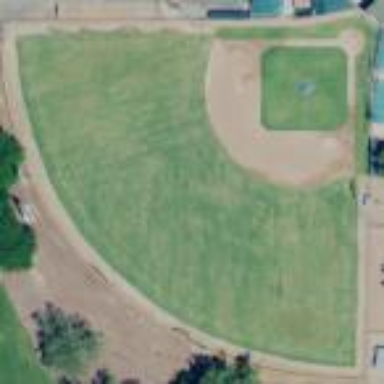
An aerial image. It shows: Baseball pitch for leisure land activities.